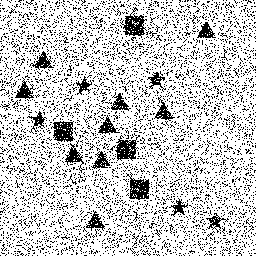
Squares: 4
Triangles: 9
Stars: 5
Total shapes: 18